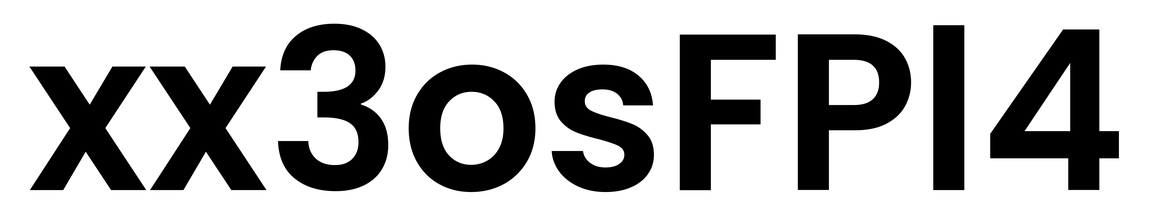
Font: Poppins-SemiBold